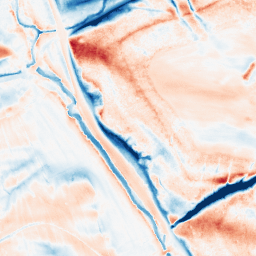
Category: classical
Decomposition family: gaussian_anisotropic
Decomposition parameters: sigma_x: 2
sigma_y: 10
Upsampling method: cubic_catmull_rom
Upsampling parameters: scale: 8
Upsampling scale: 8